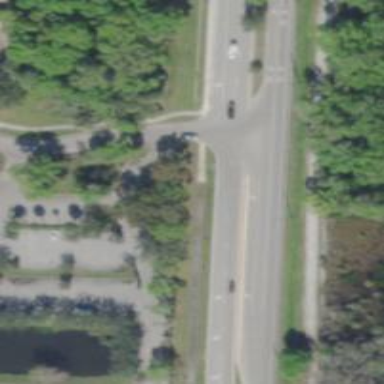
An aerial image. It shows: Unmarked crossing on the road.